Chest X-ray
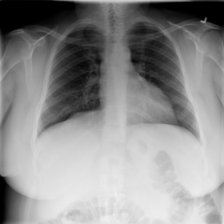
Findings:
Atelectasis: negative
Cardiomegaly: negative
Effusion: negative
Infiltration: positive
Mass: negative
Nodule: negative
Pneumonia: negative
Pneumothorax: negative
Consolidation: negative
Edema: negative
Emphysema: negative
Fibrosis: negative
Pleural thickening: negative
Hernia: negative